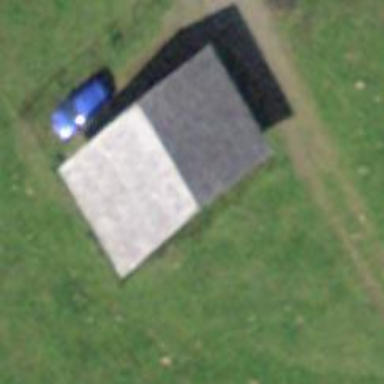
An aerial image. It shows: Rural barn.